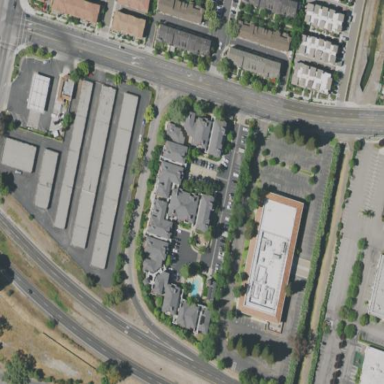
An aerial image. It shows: Condominium within residential area.